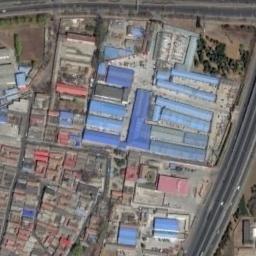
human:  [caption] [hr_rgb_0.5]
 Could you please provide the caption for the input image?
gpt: There are not many buildings in the industrial area .

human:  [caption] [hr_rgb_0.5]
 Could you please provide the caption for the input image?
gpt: There are many houses of different shapes and sizes in the industrial zone .

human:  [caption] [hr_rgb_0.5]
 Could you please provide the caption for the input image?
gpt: Neatly planned factories and roads in an industrial area with green belts .

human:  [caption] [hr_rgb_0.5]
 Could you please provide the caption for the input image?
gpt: The industrial area has some blue workshops and other colors of workshops and a freeway is next to the industrial area .

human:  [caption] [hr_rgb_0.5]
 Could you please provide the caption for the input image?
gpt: There are some blue buildings and red buildings on the industrial area beside a freeway .